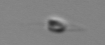
Label: Calciopappus